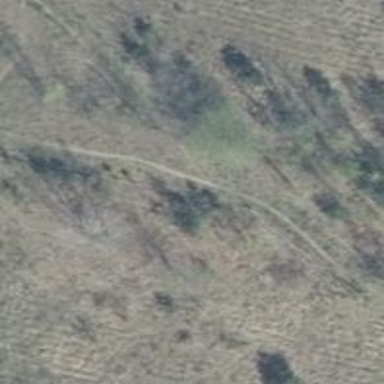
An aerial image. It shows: Path.